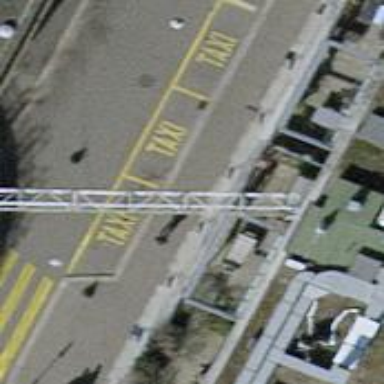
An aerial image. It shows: Parking lane area.